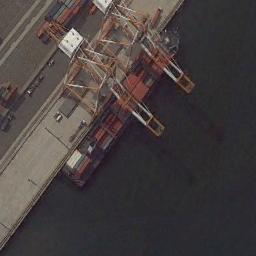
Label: ship